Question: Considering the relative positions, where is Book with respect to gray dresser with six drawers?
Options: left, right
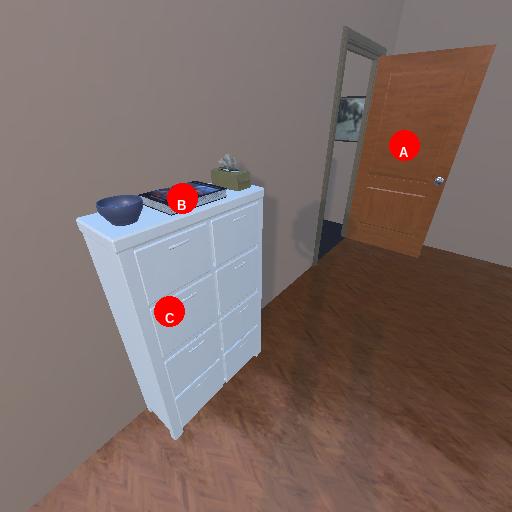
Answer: left